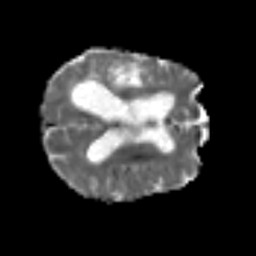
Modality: MD
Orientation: axial
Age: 80
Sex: male
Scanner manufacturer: siemens
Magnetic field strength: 3 T
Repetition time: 6.1 s
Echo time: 0.101 s